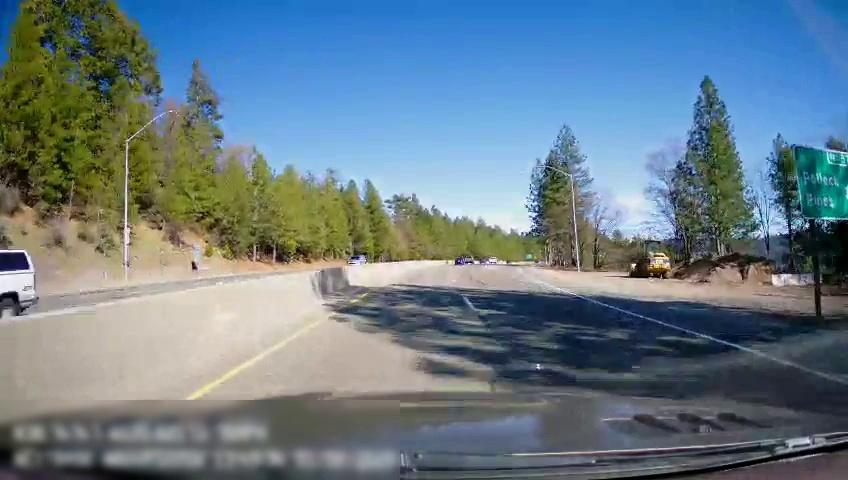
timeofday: Day
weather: Sunny
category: Drivable Space
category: Drivable Space
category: Vehicles | SUV
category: Vehicles | SUV
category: Lanes | Current Lane
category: Lanes | Current Lane
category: Lanes | Alternate Lane
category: Traffic | Signs